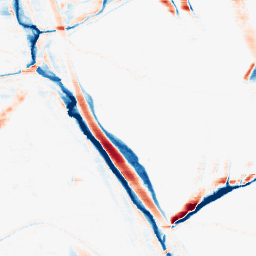
Category: morphological
Decomposition family: morphological_rect
Decomposition parameters: operation: average
width: 20
height: 5
Upsampling method: edge_directed
Upsampling parameters: scale: 4
Upsampling scale: 4